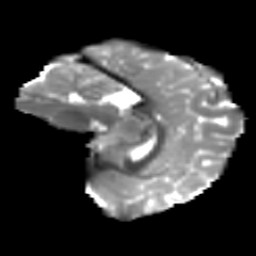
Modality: T2w
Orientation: sagittal
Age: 12
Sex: male
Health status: ill
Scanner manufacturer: ge
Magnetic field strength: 3 T
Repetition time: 6.752 s
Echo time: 0.079 s